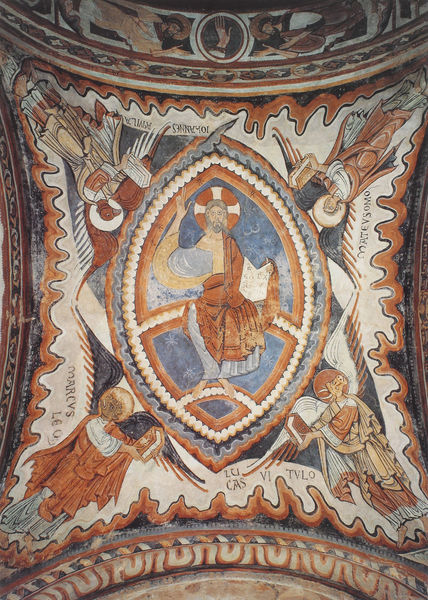
Titel: Pantheon San Isidoro von León
Standort: Léon, S. Isodoro (EU - E)
Schlagwörter: blau, flügel, hand, weiß, wolken, gelb, bunt, orange, schwarz, rot, wand, arm, kirche, decke, kreis, engel, vase, wandgemälde, plaster, buch, buchstaben, ecken, raute, heiligenschein, christus, jesus, mittelalter, heilige, deckengemälde, fresko, stier, tierkopf, deckenmalerei, wörter, mandorla, glorie, marcus, matthäus, lucas, tiermenschen, spermius